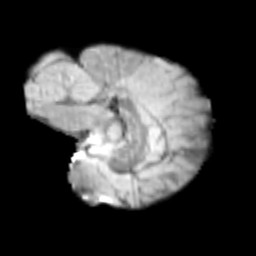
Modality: T2w
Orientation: sagittal
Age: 11
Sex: male
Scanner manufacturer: siemens
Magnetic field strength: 3 T
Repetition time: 3.8 s
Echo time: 0.07 s